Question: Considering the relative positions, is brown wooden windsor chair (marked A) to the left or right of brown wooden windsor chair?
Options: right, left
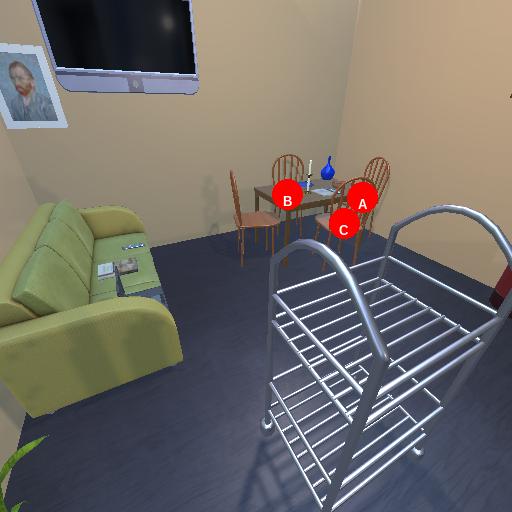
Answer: right